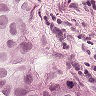
Metastatic tissue present: yes